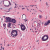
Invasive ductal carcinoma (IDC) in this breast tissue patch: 0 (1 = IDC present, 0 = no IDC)